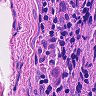
Metastatic tissue present: no